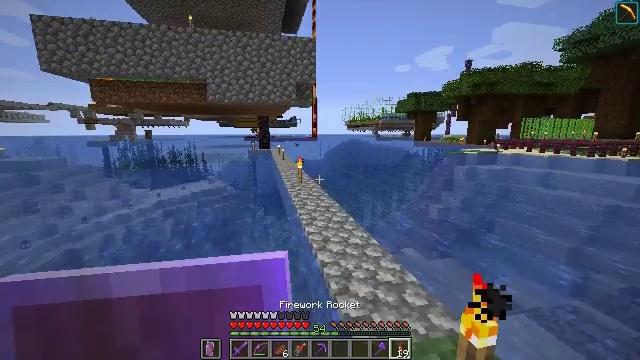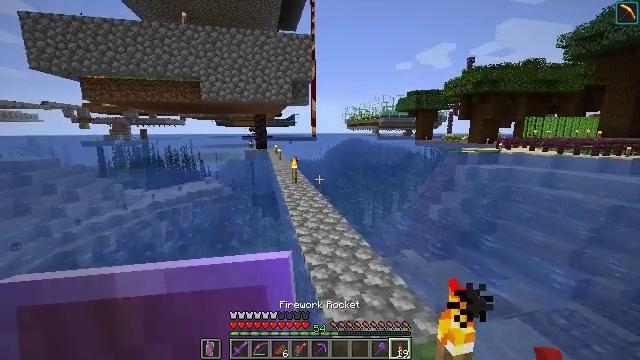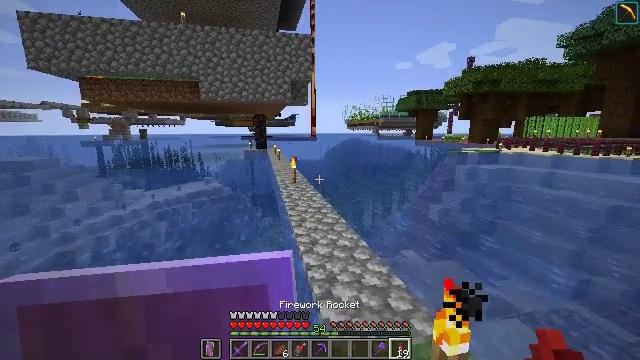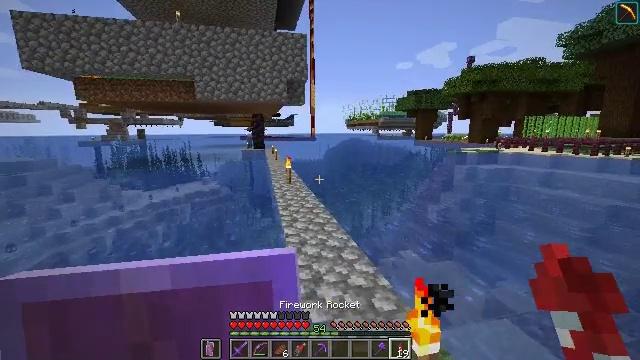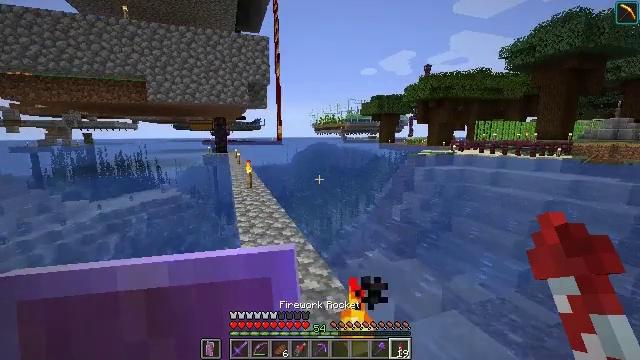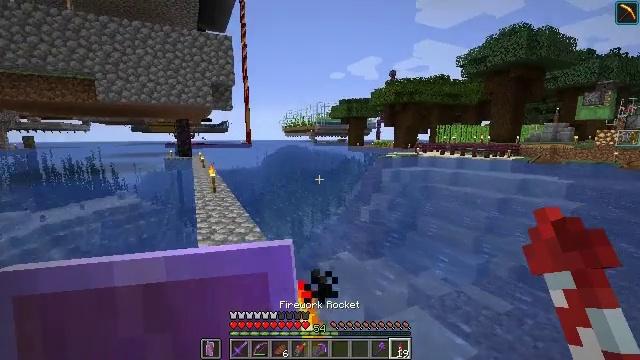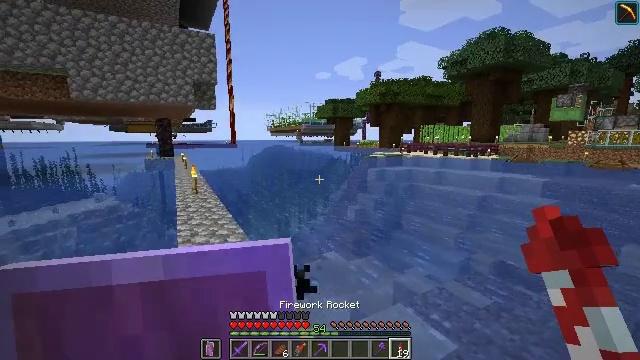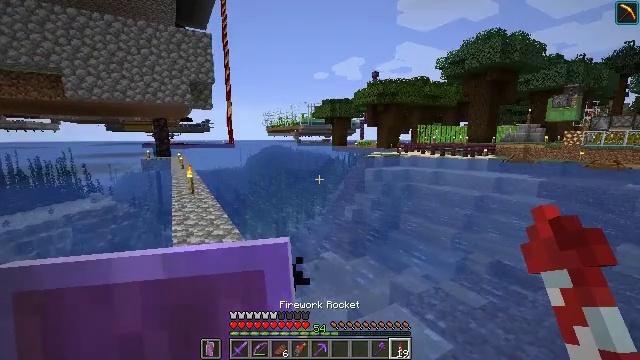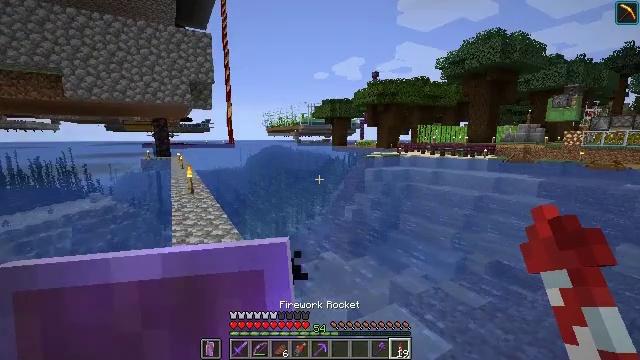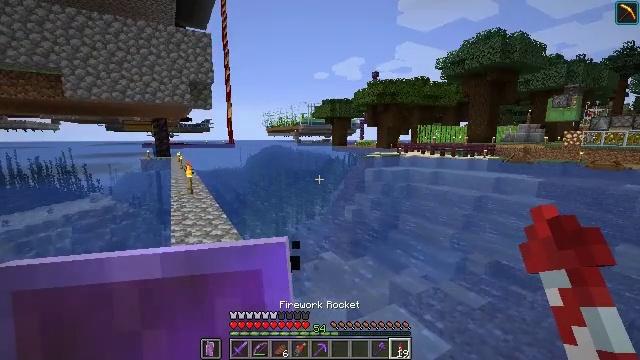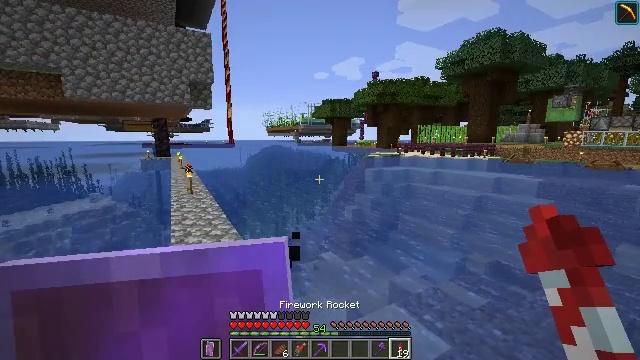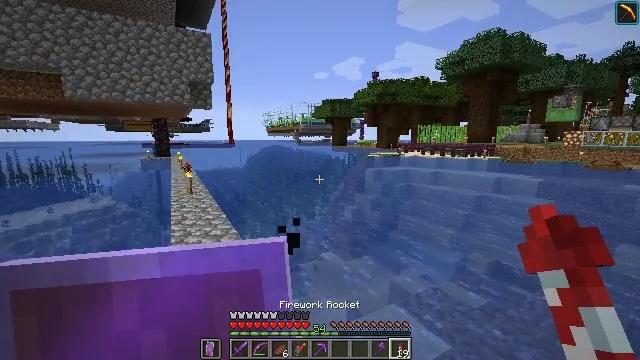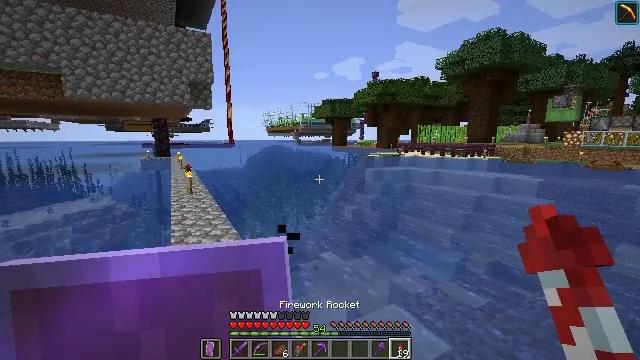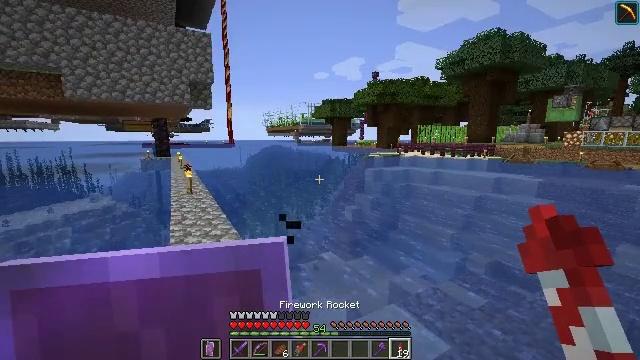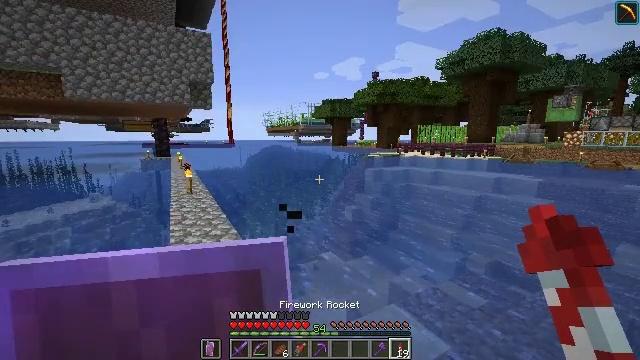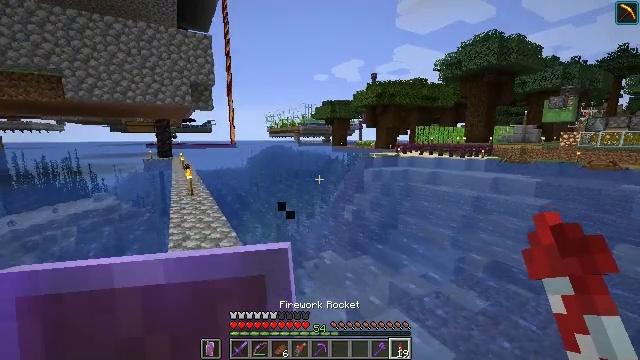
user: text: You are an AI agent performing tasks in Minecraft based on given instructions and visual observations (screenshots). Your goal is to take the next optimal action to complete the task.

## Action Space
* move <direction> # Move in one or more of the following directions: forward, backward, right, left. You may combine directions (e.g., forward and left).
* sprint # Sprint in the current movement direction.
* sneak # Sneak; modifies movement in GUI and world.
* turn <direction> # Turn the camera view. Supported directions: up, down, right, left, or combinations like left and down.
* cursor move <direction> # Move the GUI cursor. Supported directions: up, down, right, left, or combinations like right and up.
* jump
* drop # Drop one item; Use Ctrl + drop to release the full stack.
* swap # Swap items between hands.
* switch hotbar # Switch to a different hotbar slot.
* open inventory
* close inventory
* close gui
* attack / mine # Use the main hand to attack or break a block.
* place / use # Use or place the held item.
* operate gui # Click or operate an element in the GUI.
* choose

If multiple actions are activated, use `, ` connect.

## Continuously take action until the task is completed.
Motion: motion action
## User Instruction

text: Gather items from the brown shulker box by mining it.
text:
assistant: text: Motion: move right
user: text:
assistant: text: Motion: move right
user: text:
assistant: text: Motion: move right
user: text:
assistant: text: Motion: turn right
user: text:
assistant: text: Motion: turn right
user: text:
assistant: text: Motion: turn right
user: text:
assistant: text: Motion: no_op
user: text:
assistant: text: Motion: no_op
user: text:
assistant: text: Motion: no_op
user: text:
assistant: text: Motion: no_op
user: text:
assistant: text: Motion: sprint
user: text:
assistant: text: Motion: sprint
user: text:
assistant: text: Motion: sprint
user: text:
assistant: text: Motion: move forward, sprint
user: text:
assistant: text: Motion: move forward, sprint
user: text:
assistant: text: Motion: move forward, sprint
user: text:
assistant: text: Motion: move forward, sprint
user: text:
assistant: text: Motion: move forward, sprint
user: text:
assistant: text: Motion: move forward, sprint, jump
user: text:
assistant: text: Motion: move forward, sprint, jump
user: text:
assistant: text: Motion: move forward, sprint, turn up, jump
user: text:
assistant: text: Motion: move forward, sprint, turn up, jump
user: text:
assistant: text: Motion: move forward, sprint, turn up, jump
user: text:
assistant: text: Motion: move forward, sprint, turn up, jump
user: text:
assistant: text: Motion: move forward, sprint, turn up
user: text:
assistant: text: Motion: move forward, sprint
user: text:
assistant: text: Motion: move forward, sprint, jump
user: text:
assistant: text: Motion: move forward, sprint, turn up, jump
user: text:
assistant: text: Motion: move forward, sprint, jump
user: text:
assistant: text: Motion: move forward, sprint, jump